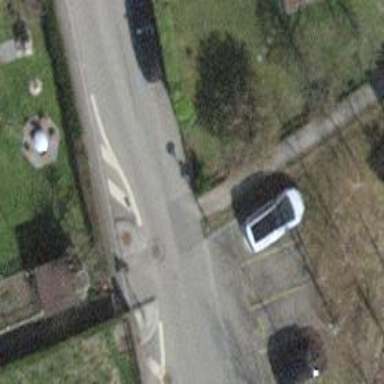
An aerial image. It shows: Compacted footway.